Aerial crown-view tile of a tropical tree (Barro Colorado Island, Panama), acquired 20250715:
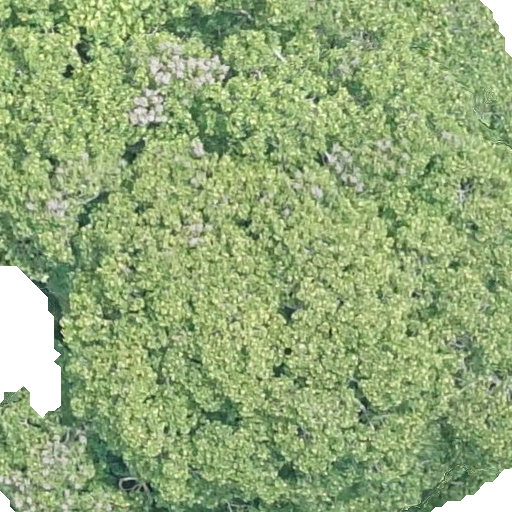
Species: Dipteryx oleifera
GBIF accepted scientific name: Dipteryx oleifera
Crown area: 604.409 m²